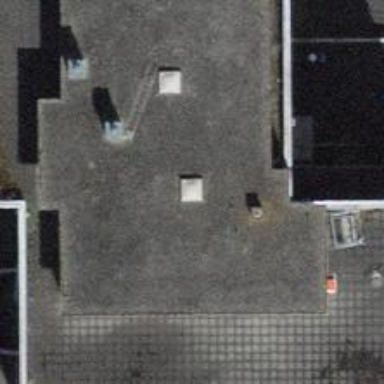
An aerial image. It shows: Building with flat roof.